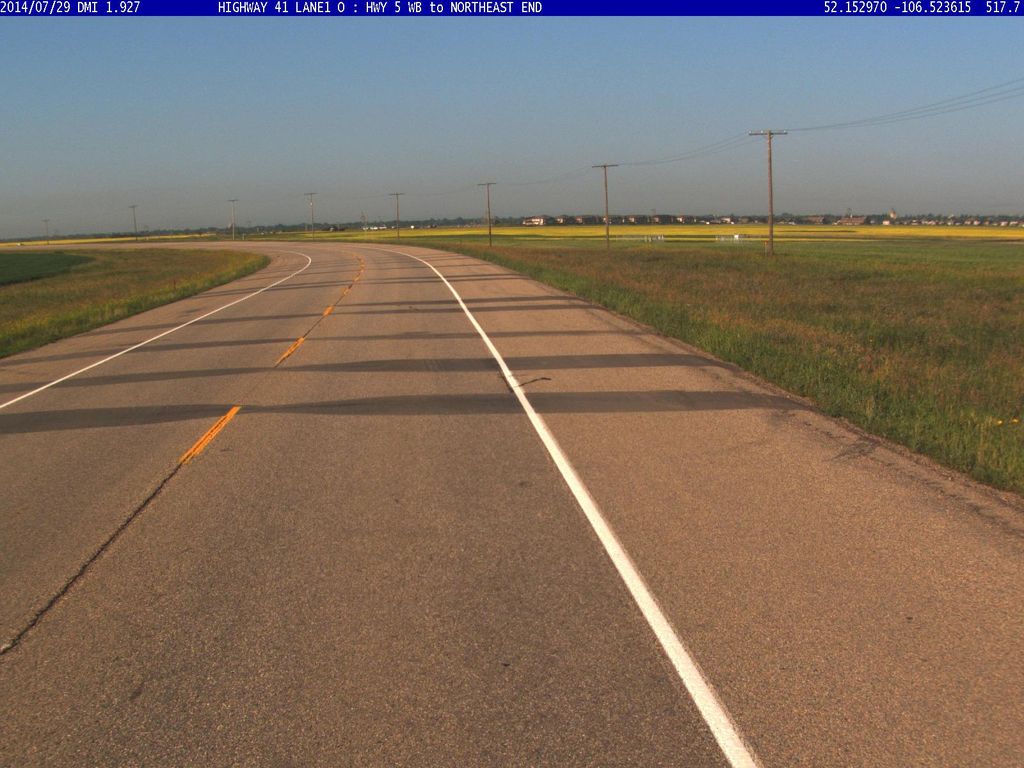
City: saskatoon